Question: I used maven dependency to get GQuery lib:
'''
<dependency>
<groupId>com.googlecode.gwtquery</groupId>
<artifactId>gwtquery</artifactId>
<version>1.4.2</version>
</dependency>
'''
Added inheritance to 'project.gwt.xml' file, namely:
'''
<inherits name='com.google.gwt.query.Query'/>
'''
Super Dev Mode config in 'project.gwt.xml' looks like:
'''
<add-linker name="xsiframe"/>
<set-configuration-property name='xsiframe.failIfScriptTag' value='FALSE'/>
'''
And after running Codeserver I try to turn Dev Mode on and get the following message:

If I remove GQuery from project, Super Dev mode starts to work again.
Is it possible to launch GWT Super Dev mode with GQuery?
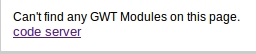
Answer: It seems like something is wrong in your project.
GQuery works fine with DevMode and SuperDevMode, it seems like a configuration issue in your gwt.xml
Check that the GQuery inherits line is before the add-linker line. If it's ok, can you share a small project having this issue?